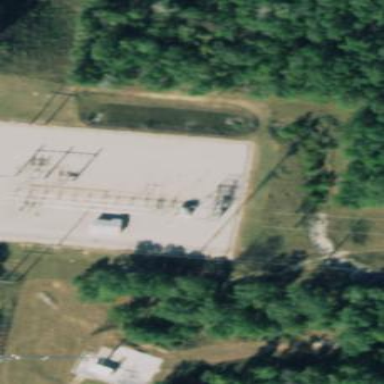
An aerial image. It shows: Outdoor power substation with fence surrounding it. The substation operates at the transmission level.